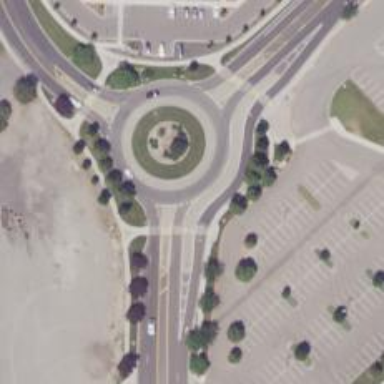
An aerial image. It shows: Tertiary road leading to roundabout.